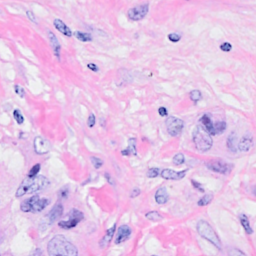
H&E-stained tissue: Breast